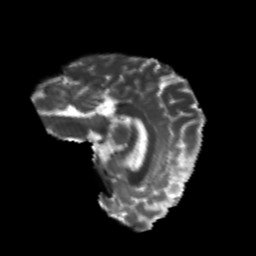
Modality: T2w
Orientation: sagittal
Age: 23
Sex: female
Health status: healthy
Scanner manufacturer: philips
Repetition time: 7.394 s
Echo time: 0.08599 s